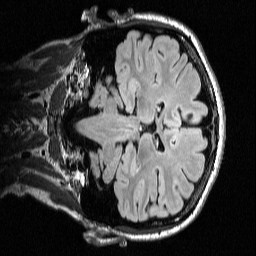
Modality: FLAIR
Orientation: coronal
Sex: female
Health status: ill
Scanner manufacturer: siemens
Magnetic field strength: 3 T
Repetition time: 7 s
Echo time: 0.372 s